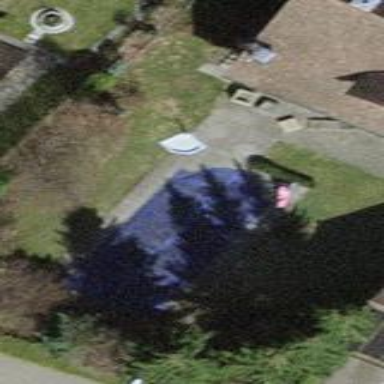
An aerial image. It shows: Swimming pool located in leisure land.